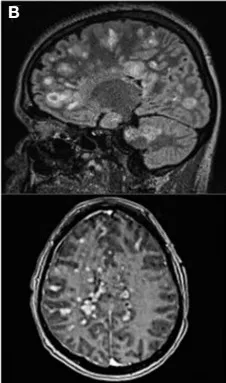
MRI and serological monitoring of the disease course. (A-F) Sagittal FLAIR and axial T1 gadolinium (Gad) sequences. (B) MRI at re-admission showing more than 100 Gad-enhancing lesions.
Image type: radiology (mri)